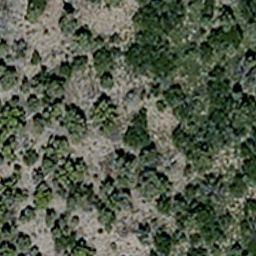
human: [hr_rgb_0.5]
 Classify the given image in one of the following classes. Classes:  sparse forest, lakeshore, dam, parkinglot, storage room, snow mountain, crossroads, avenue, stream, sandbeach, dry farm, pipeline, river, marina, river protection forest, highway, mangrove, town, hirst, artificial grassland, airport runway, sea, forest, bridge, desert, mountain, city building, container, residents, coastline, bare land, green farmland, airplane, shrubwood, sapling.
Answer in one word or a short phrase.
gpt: sparse forest